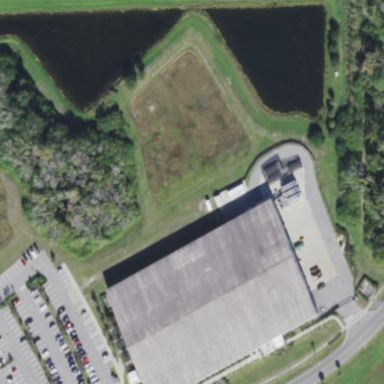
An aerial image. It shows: Industrial building.